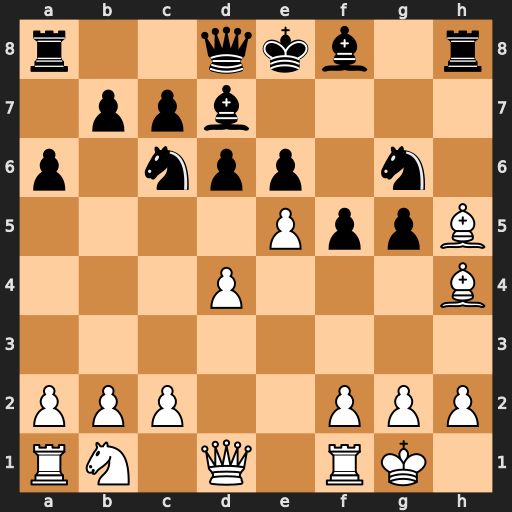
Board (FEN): r2qkb1r/1ppb4/p1npp1n1/4PppB/3P3B/8/PPP2PPP/RN1Q1RK1
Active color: w
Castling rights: kq
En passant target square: -
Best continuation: Bxg6+ Ke7 Bxg5#